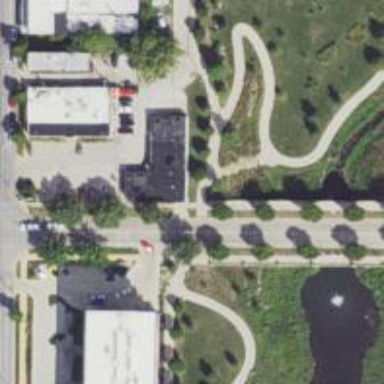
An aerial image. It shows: Unmarked crossing on path.